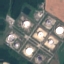
Label: Industrial